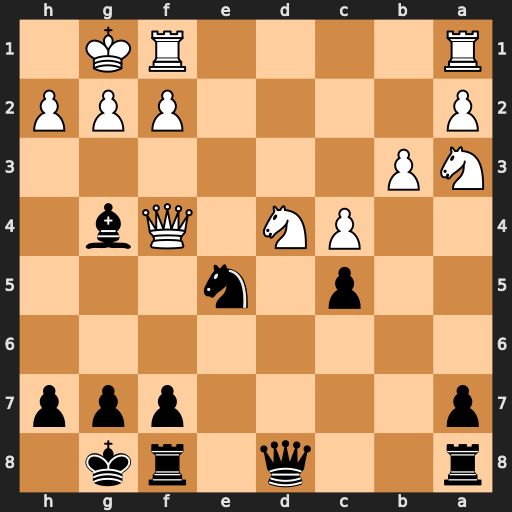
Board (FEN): r2q1rk1/p4ppp/8/2p1n3/2PN1Qb1/NP6/P4PPP/R4RK1
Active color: b
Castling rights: -
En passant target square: -
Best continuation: Qxd4 Qxd4 cxd4